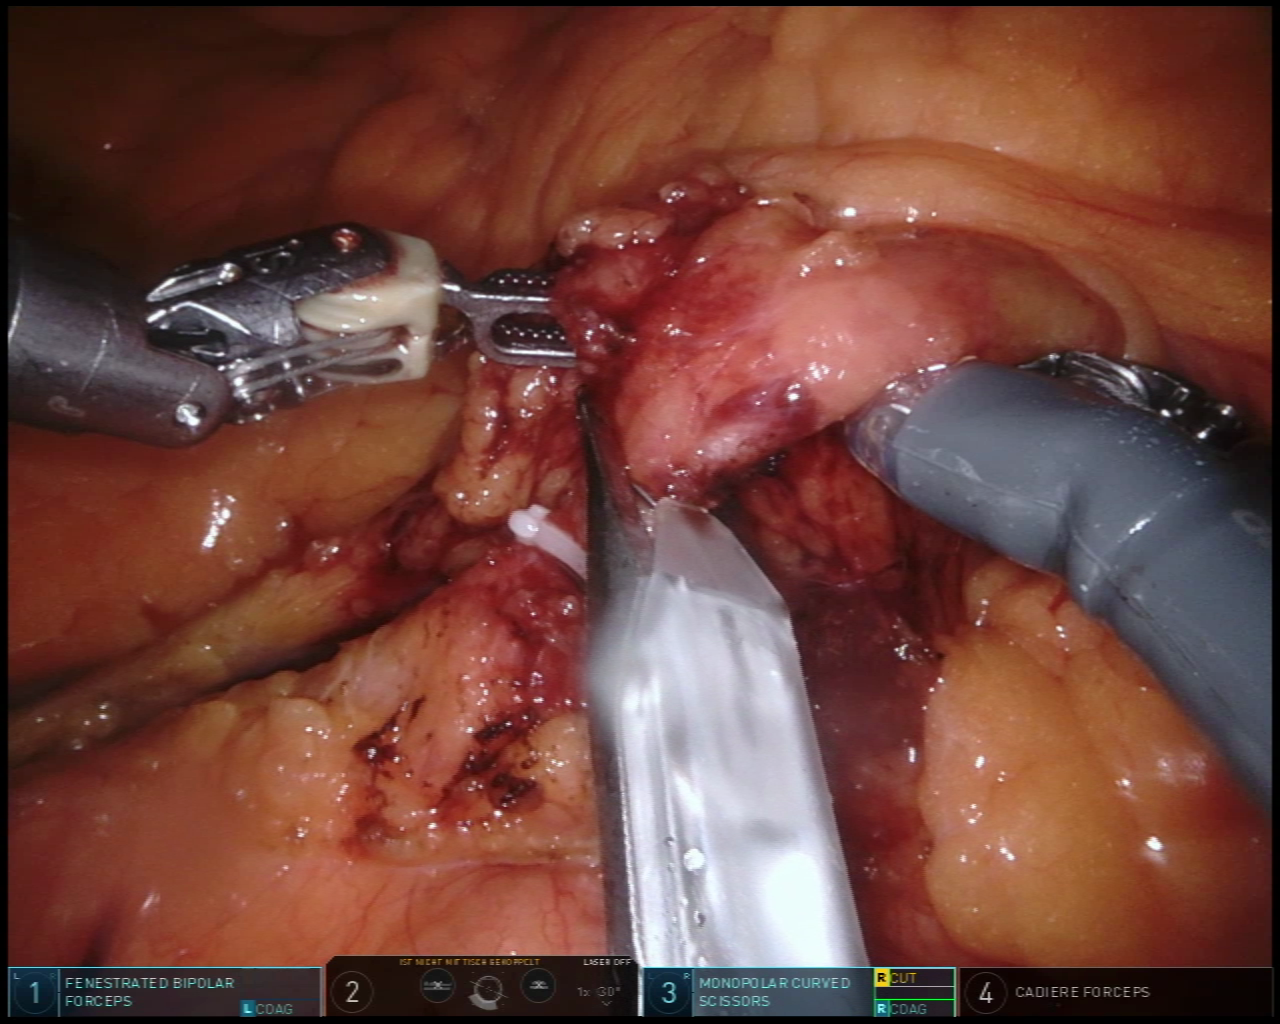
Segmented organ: inferior_mesenteric_artery
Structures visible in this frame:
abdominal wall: no
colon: no
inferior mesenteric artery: yes
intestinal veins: no
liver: no
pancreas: no
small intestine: no
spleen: no
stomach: no
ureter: no
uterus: no
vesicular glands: no